Field crop: tomato
Growth stage: 1
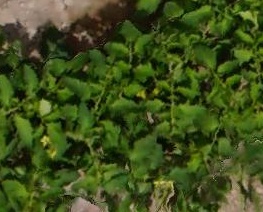
Species: tomato